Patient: sex M, age 29
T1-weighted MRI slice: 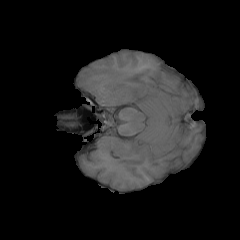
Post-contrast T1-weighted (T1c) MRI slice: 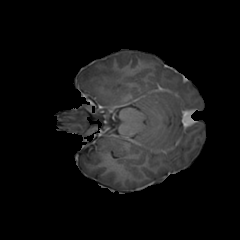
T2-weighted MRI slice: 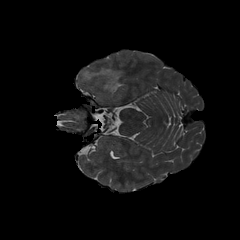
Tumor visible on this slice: yes
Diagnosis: Glioblastoma, IDH-wildtype
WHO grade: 4